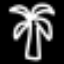
Label: palm tree